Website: home-depot
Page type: review-order
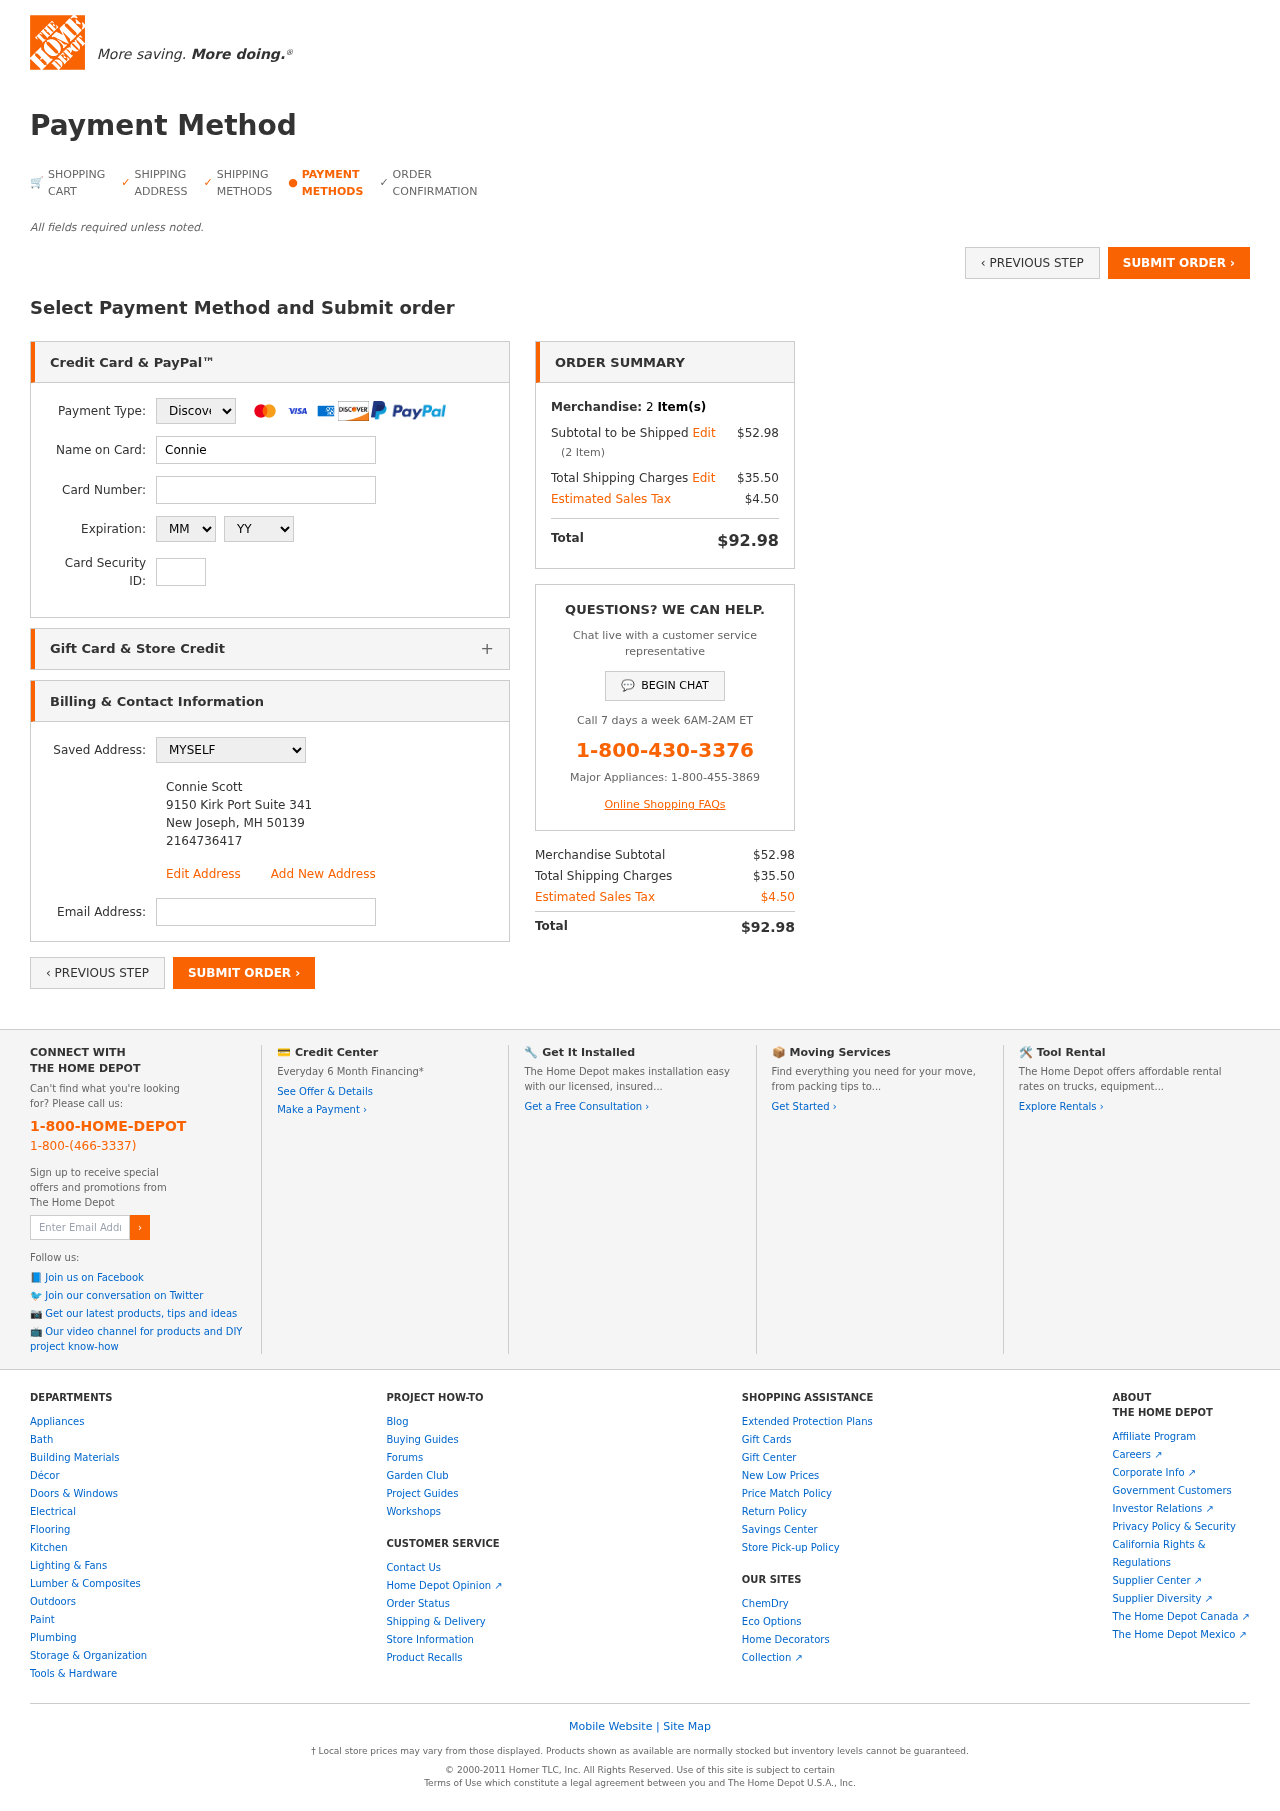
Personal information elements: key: PII_CARD_CVV
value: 524
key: PII_CARD_EXPIRY_MONTH
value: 12
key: PII_CARD_EXPIRY_YEAR
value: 28
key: PII_CARD_NUMBER
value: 6570 0634 2065 0561
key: PII_CARD_TYPE
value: Discover
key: PII_EMAIL
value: conniescott@hotmail.com
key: PII_FULLNAME
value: Connie Scott
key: PII_FULLNAME2
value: Connie Scott
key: PII_STREET
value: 9150 Kirk Port Suite 341
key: PII_CITY2
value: New Joseph
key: PII_STATE_ABBR2
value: MH
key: PII_POSTCODE
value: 50139
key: PII_POSTCODE_FULL
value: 50139
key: PII_POSTCODE_NUMERIC
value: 50139
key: PII_PHONE2
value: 2164736417
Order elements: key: ORDER_NUM_ITEMS
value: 2
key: ORDER_SUBTOTAL
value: $52.98
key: ORDER_NUM_ITEMS2
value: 2
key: ORDER_SHIPPING_COST
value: $35.50
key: ORDER_TAX
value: $4.50
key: ORDER_TOTAL
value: $92.98
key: ORDER_SUBTOTAL2
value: $52.98
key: ORDER_SHIPPING_COST2
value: $35.50
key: ORDER_TAX2
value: $4.50
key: ORDER_TOTAL2
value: $92.98